Question: I am using SQL Server 2008 R2.
I want to change the data type of a column ('Size') from 'decimal' to 'int'. First, I used designer of SQL Server but SQL Server did not allow me to do it. Please attention to the picture.
Then I decided to write a script. But I got an error.
1. How can I do it by using a SQL script?
2. How can I do it by db-migration? I've used Entity Framework 6.x, C# and code-first approach for creating database. I want to preserve my data in Tag table.
3. Is there better tool than db-migration? I think it's boring!
My model:
'''
namespace Jahan.Blog.Model
{
public class Tag : Entity, ITag
{
[Range(1, 4)]
public virtual int Size { get; set; } //In db data type of Size is decimal.I want to change it to int.
[Required]
[StringLength(25)]
public virtual string Title { get; set; }
[StringLength(256)]
public virtual string Description { get; set; }
public virtual bool IsActive { get; set; }
public virtual ISet<ArticleTag> ArticleTags { get; set; } // FK
public virtual ISet<ProjectTag> ProjectTags { get; set; } // FK
}
}
'''

SQL script:
'''
USE [Jahan-Blog]
GO
/****** Object: Table [dbo].[Tag] Script Date: 10/23/2014 16:17:09 ******/
IF EXISTS (SELECT * FROM sys.objects WHERE object_id = OBJECT_ID(N'[dbo].[Tag]') AND type in (N'U'))
DROP TABLE [dbo].[Tag]
GO
USE [Jahan-Blog]
GO
/****** Object: Table [dbo].[Tag] Script Date: 10/23/2014 16:17:09 ******/
SET ANSI_NULLS ON
GO
SET QUOTED_IDENTIFIER ON
GO
CREATE TABLE [dbo].[Tag](
[Id] [int] IDENTITY(1,1) NOT NULL,
<URL> NOT NULL,
<URL> NULL,
[IsActive] [bit] NOT NULL,
[Size] [int] NOT NULL,
[CreatedDate] [datetime] NULL,
[ModifiedDate] [datetime] NULL,
CONSTRAINT [PK_dbo.Tag] PRIMARY KEY CLUSTERED
(
[Id] ASC
)WITH (PAD_INDEX = OFF, STATISTICS_NORECOMPUTE = OFF, IGNORE_DUP_KEY = OFF, ALLOW_ROW_LOCKS = ON, ALLOW_PAGE_LOCKS = ON) ON [PRIMARY]
) ON [PRIMARY]
GO
'''
I got this error after running the script.
> Msg 3726, Level 16, State 1, Line 4
Could not drop object 'dbo.Tag'
because it is referenced by a FOREIGN KEY constraint. Msg 2714, Level 16, State 6, Line 2
There is already an object named 'Tag' in the
database.
DbMigrations configuration:
'''
namespace Jahan.Blog.Web.Mvc.Migrations
{
using System;
using System.Data.Entity;
using System.Data.Entity.Migrations;
using System.Linq;
//For knowing more information about db-migration please visit http://msdn.microsoft.com/en-gb/data/jj591621
internal sealed class Configuration
: DbMigrationsConfiguration<Jahan.Blog.Web.Mvc.Models.JahanBlogDbContext>
{
public Configuration()
{
AutomaticMigrationsEnabled = true;
AutomaticMigrationDataLossAllowed = false;
}
protected override void Seed(Jahan.Blog.Web.Mvc.Models.JahanBlogDbContext context)
{
}
}
}
'''
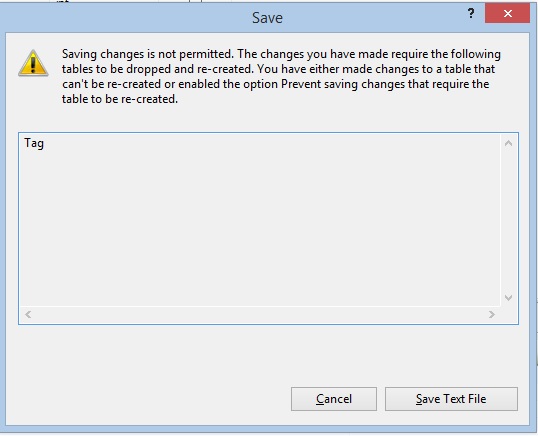
Answer: To change the type with SQL run the following
'''
Alter table dbo.[Tag] alter column [Size] int NOT NULL
'''
To change the type through an EF migration use
'''
AlterColumn("dbo.Tag", "Size", c => c.Int(nullable: false));
'''